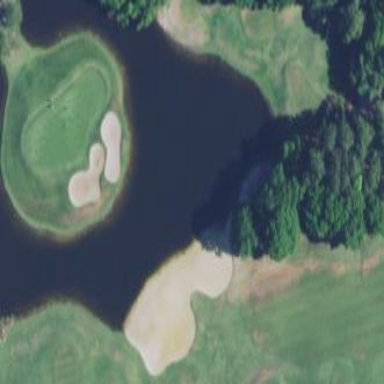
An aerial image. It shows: Sand bunker on golf course.